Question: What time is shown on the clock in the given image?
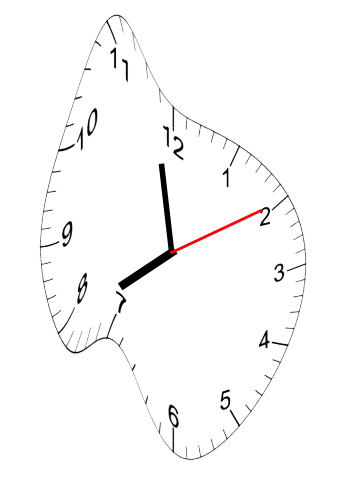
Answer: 07:58:10